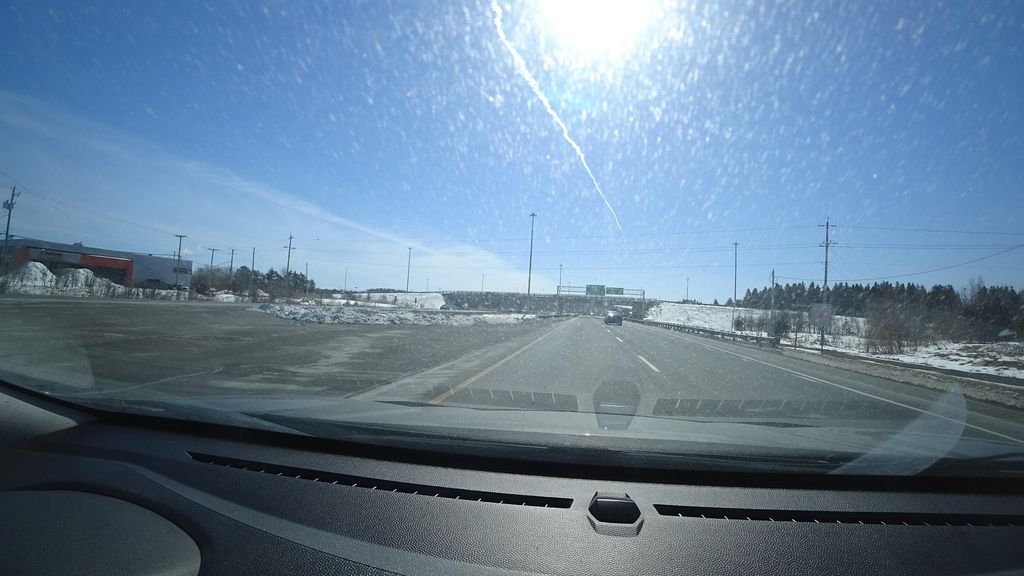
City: quebec_city